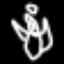
Label: angel